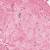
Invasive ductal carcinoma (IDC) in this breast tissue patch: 0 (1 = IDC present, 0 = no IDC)